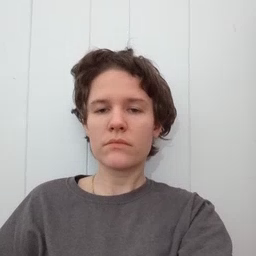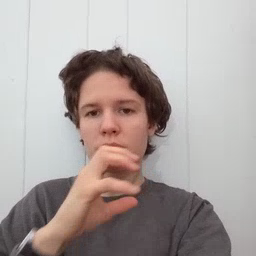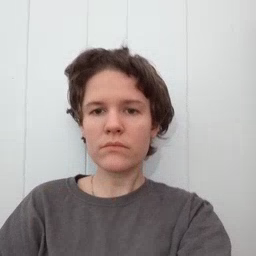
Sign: old